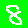
Digit: 8